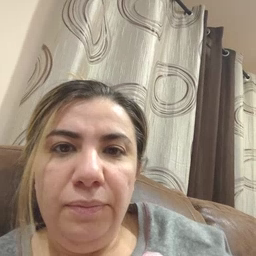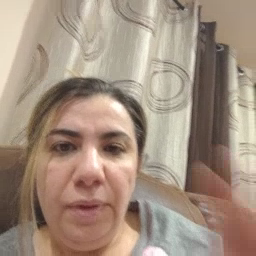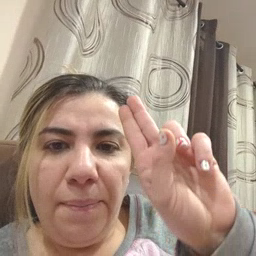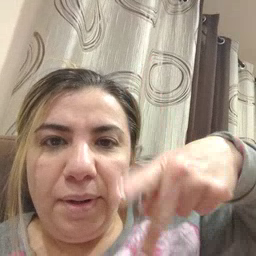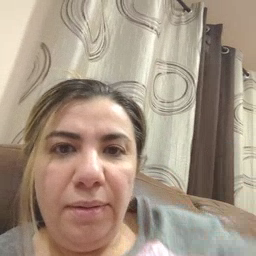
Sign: up